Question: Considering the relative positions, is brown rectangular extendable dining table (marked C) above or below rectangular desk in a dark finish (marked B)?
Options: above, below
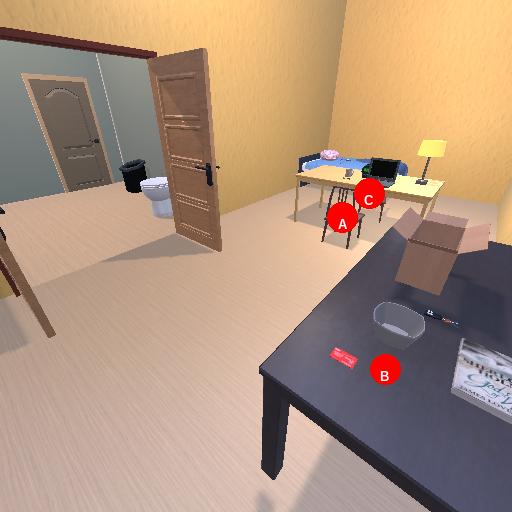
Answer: above